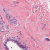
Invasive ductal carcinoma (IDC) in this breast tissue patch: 0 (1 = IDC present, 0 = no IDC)